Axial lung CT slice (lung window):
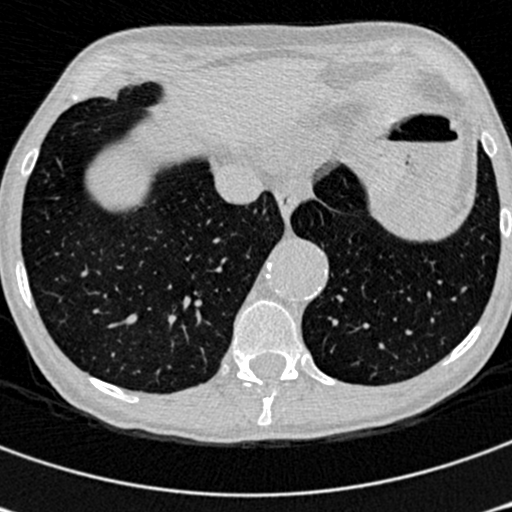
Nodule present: no